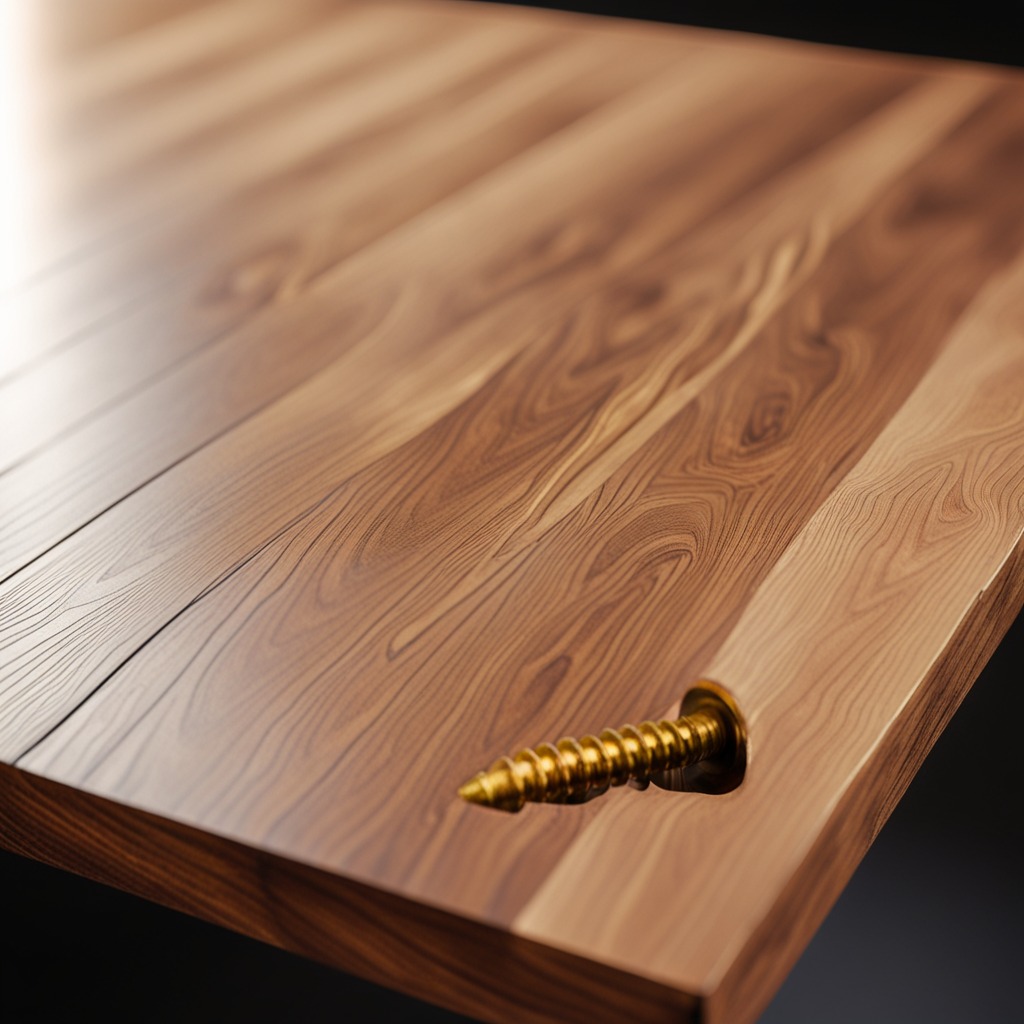
A metal screw is lying on a wooden table in a carpentry studio.